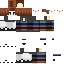
A female human skin with medium skin, wearing brown long hair dressed in a blue tshirt and blue pants, featuring a closed mouth.